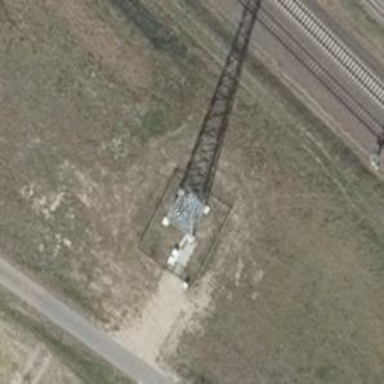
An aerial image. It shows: Communication tower.